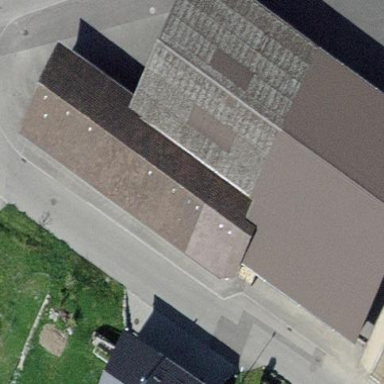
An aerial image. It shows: Warehouse.